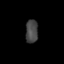
Tissue: skin
Cell type: T cells
Senescence score: 0.2848
Nuclear area (px): 283
Mean DAPI intensity: 69.671